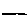
Label: line